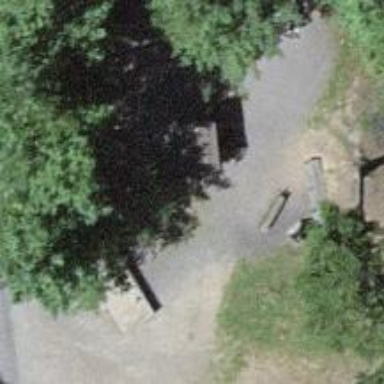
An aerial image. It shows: Picnic table located in leisure land area.